【题型】解答题　【知识点】立体几何　【难度】medium
如图过圆柱 $OO_1$ 轴的截面 $ABB_1A_1$ 是边长为 2 的正方形, $C$ 是圆柱底面圆周上与 $A,B$ 不重合的一动点, $Q$ 是母线 $CC_1$ 的中点.

(1) 若 $\angle COB = \frac{\pi}{3}$, 求异面直线 $OQ$ 与 $AB_1$ 所成的角;

(2) 求过 $A, Q, B_1$ 三点的平面与平面 $ABC$ 所成的锐二面角的范围.
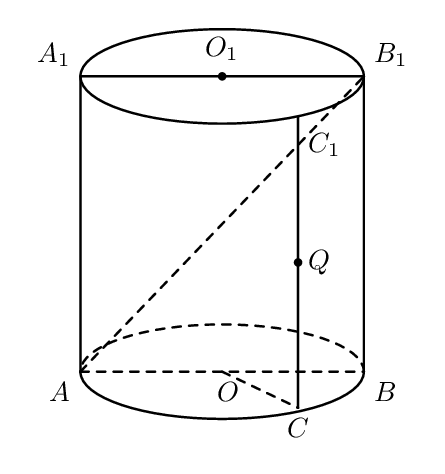
【解答】
【解】 (1) 以点 $O$ 为原点, 直线 $OB, OO_1$ 分别为 $y, z$ 轴,

过 $O$ 于 $AB$ 垂直的直线为 $x$ 轴, 建立空间直角坐标系, 如图所示.

则 $O(0,0,0), B(0,1,0), A(0,-1,0), O_1(0,0,2), B_1(0,1,2)$,

设 $\angle COB = \theta$, 则 $C(\sin\theta, \cos\theta, 0), C_1(\sin\theta, \cos\theta, 2), Q(\sin\theta, \cos\theta, 1)$.

当 $\angle COB = \frac{\pi}{3}$ 时, $\overrightarrow{OQ} = \left(\frac{\sqrt{3}}{2}, \frac{1}{2}, 1\right), \overrightarrow{AB_1} = (0, 2, 2)$.

设异面直线 $OQ$ 与 $AB_1$ 所成的角为 $\alpha$, 从而 $\cos\alpha = \frac{|\overrightarrow{OQ} \cdot \overrightarrow{AB_1}|}{|\overrightarrow{OQ}| \cdot |\overrightarrow{AB_1}|} = \frac{0 + 1 + 2}{\sqrt{\frac{3}{4} + \frac{1}{4} + 1} \cdot \sqrt{0 + 4 + 4}} = \frac{3}{\sqrt{2} \cdot 2\sqrt{2}} = \frac{3}{4}$,

因此, 异面直线 $OQ$ 与 $AB_1$ 所成的角为 $\arccos\frac{3}{4}$;

(2) 由 (1) 知 $\overrightarrow{AQ} = (\sin\theta, \cos\theta+1, 1), \overrightarrow{AB_1} = (0,2,2)$.

易得平面 $ABC$ 的一个法向量为 $\vec{m} = (0,0,1)$,

设平面 $AQB_1$ 的一个法向量为 $\vec{n} = (x,y,z)$,

则 $\begin{cases} \overrightarrow{AQ} \cdot \vec{n} = x\sin\theta + y(\cos\theta + 1) + z = 0 \\ \overrightarrow{AB_1} \cdot \vec{n} = 2y + 2z = 0 \end{cases}$, 令 $z = \sin\theta$, 得 $\vec{n} = (\cos\theta, -\sin\theta, \sin\theta)$,

设平面 $AQB_1$ 与平面 $ABC$ 所成的锐二面角的大小为 $\beta$,

则 $\cos\beta = |\cos\langle\vec{m}, \vec{n}\rangle| = \frac{|\vec{m} \cdot \vec{n}|}{|\vec{m}||\vec{n}|} = \frac{|\sin\theta|}{\sqrt{1+\sin^2\theta}} = \frac{\sqrt{\sin^2\theta}}{\sqrt{1+\sin^2\theta}} = \sqrt{1 - \frac{1}{1+\sin^2\theta}}$,

由 $C$ 是圆柱底面圆周上与 $A,B$ 不重合的一动点知, $\sin\theta \neq 0$, 则 $\sin^2\theta \in (0, 1]$,

则 $1+\sin^2\theta \in (1, 2]$, 所以 $\frac{1}{1+\sin^2\theta} \in \left[\frac{1}{2}, 1\right)$, 所以 $1 - \frac{1}{1+\sin^2\theta} \in \left(0, \frac{1}{2}\right]$,

所以 $\cos\beta \in \left(0, \frac{\sqrt{2}}{2}\right]$, 又 $\beta \in \left(0, \frac{\pi}{2}\right]$, 所以 $\beta \in \left[\frac{\pi}{4}, \frac{\pi}{2}\right)$,

即锐二面角的范围为 $\left[\frac{\pi}{4}, \frac{\pi}{2}\right)$.
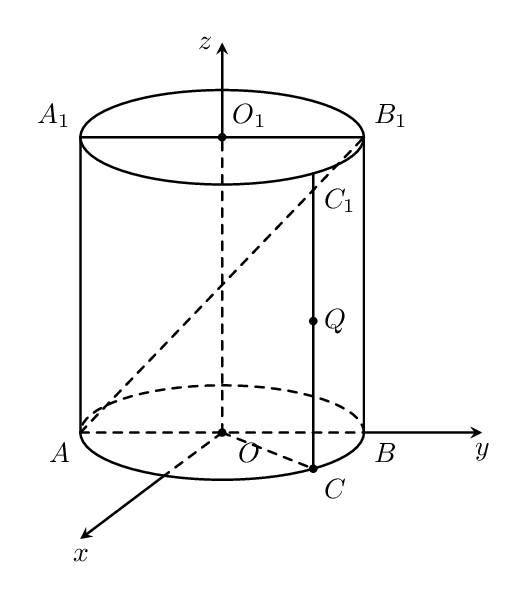